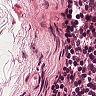
Metastatic tissue present: no